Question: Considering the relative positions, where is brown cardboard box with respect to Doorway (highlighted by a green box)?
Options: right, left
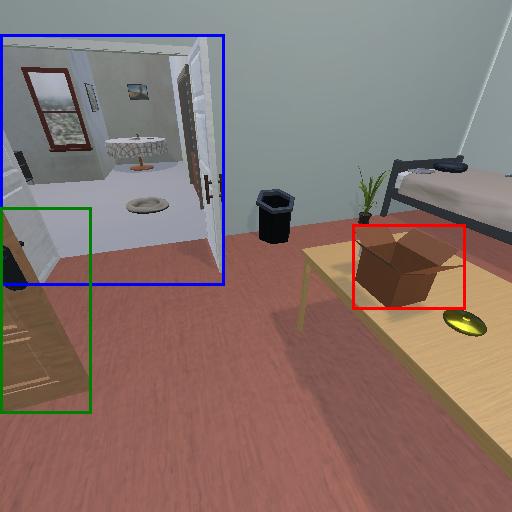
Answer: right